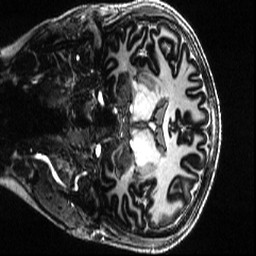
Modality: T1w
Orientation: coronal
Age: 28
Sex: female
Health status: healthy
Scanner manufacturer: siemens
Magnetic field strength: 7 T
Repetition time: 4.3 s
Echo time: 0.00227 s